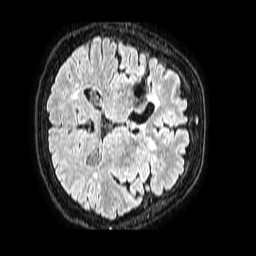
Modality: FLAIR
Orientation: axial
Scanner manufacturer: philips
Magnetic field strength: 1.5 T
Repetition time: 4.8 s
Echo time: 0.3 s